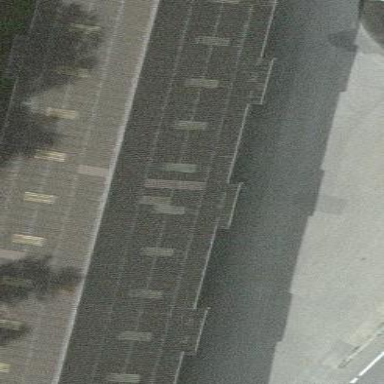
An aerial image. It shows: Warehouse building.